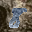
Label: 8